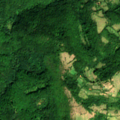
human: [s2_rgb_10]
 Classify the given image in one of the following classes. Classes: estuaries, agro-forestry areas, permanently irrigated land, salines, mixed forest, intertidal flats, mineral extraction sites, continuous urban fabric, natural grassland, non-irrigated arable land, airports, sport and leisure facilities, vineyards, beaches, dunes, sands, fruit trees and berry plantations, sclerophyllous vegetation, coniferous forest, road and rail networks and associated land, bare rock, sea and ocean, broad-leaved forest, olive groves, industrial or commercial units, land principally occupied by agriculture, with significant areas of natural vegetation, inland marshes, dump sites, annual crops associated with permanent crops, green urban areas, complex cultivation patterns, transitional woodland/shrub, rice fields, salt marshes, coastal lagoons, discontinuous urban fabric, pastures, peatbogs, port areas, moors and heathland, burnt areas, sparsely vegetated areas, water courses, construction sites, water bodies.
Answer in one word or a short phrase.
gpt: complex cultivation patterns, land principally occupied by agriculture, with significant areas of natural vegetation, broad-leaved forest